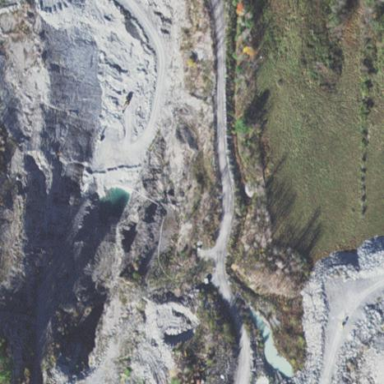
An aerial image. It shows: Quarry area.